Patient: sex M, age 56
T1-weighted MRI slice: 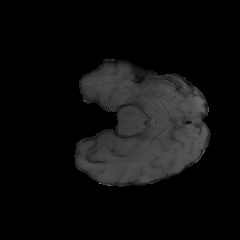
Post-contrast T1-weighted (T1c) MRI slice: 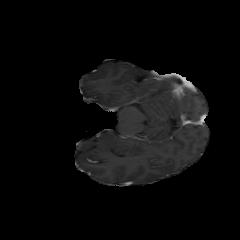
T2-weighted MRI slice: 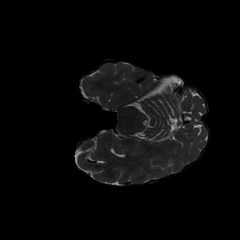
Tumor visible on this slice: no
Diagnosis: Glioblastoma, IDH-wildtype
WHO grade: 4